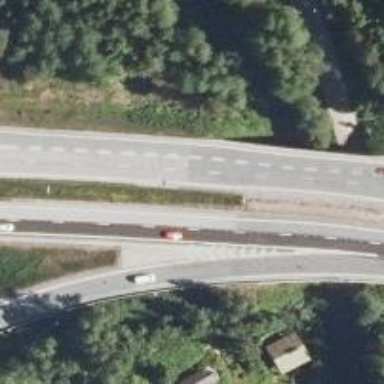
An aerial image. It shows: Asphalt bridge on motorway.